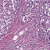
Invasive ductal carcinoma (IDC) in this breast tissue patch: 1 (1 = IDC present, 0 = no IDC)